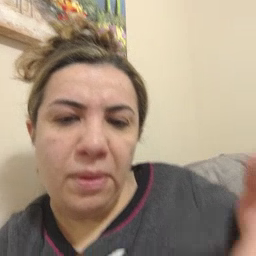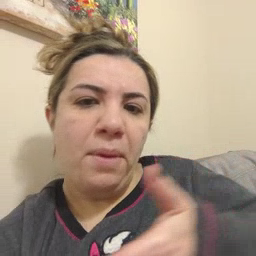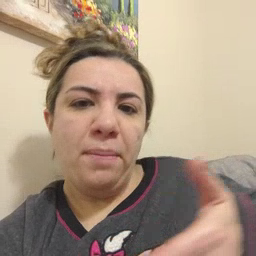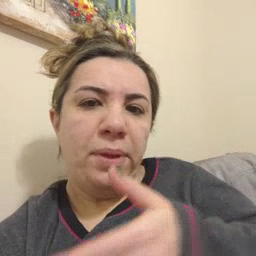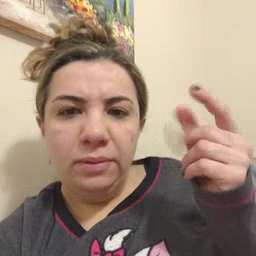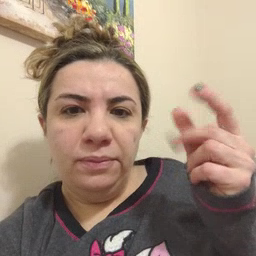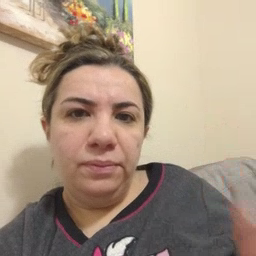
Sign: puppy